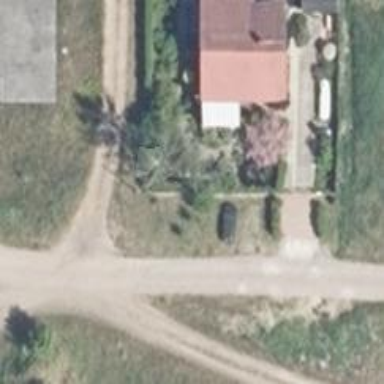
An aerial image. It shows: Residential road with dirt surface.